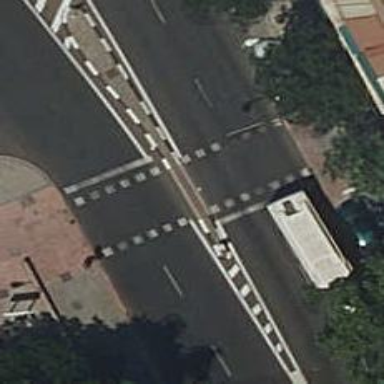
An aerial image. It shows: Road with traffic signals at crossing.